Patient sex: F
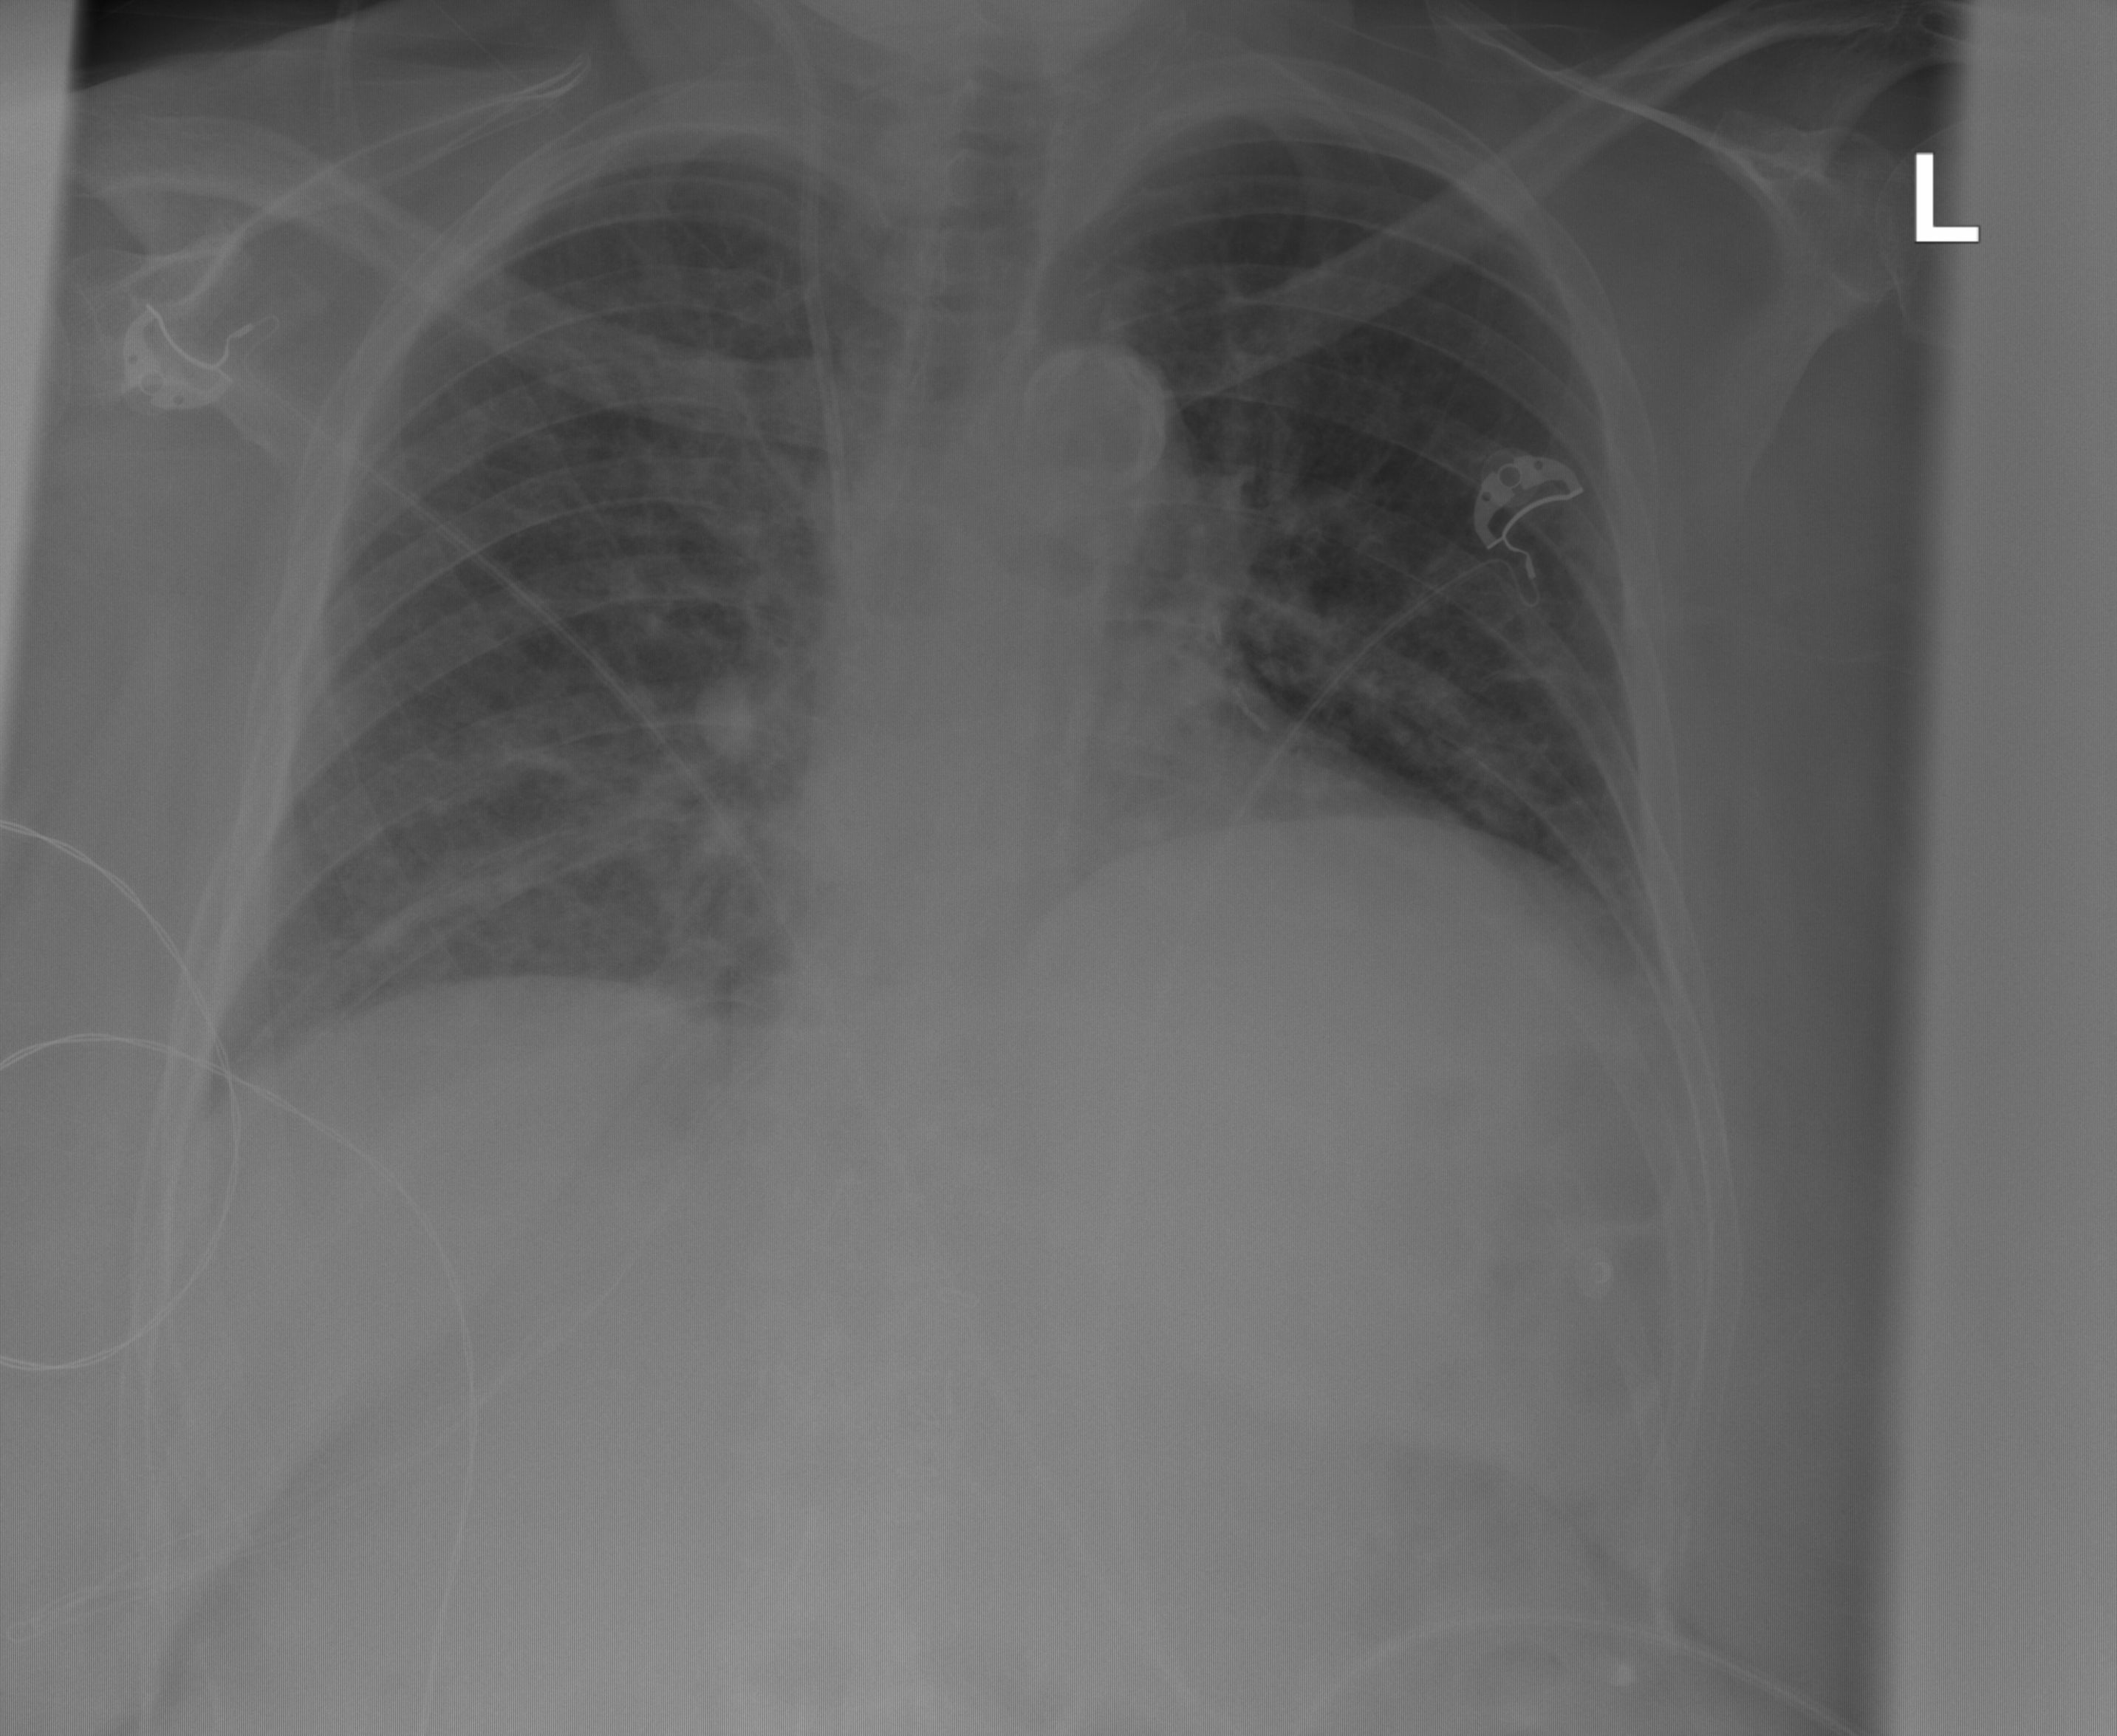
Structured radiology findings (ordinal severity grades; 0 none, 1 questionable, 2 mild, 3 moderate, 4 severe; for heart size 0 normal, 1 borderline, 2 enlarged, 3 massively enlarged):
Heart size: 0
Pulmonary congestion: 2
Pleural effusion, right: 0
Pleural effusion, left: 0
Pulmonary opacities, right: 0
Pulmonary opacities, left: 0
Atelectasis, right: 2
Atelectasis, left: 0